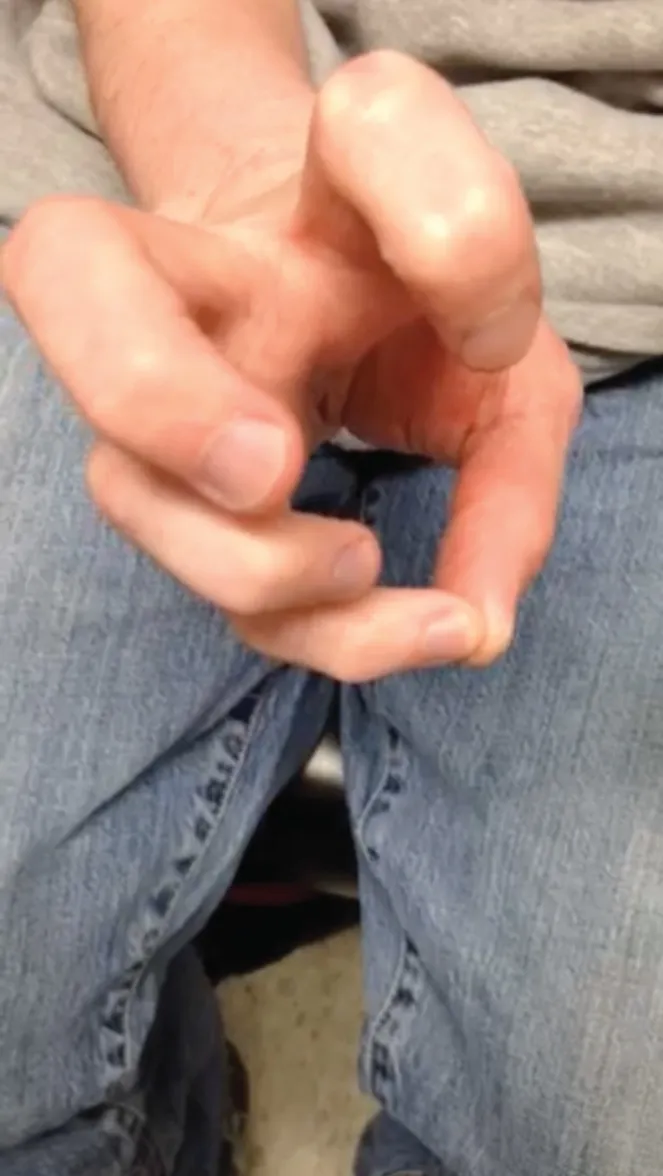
Demonstration of appropriate functionality of hand and thumb-CMC interface. Patient demonstrates no residual dislocation or dorsal ulnar ligament laxity. Patient has appropriate movements associated with thumb-CMC joint, and has appropriate pinch and grip strength.
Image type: medical_photograph (skin_photograph)